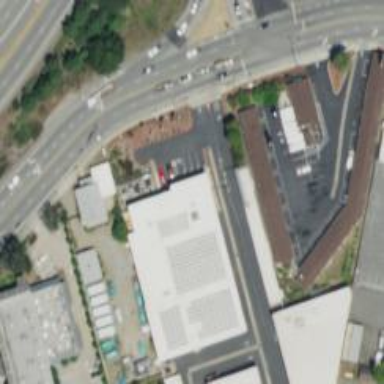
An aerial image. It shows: Warehouse.